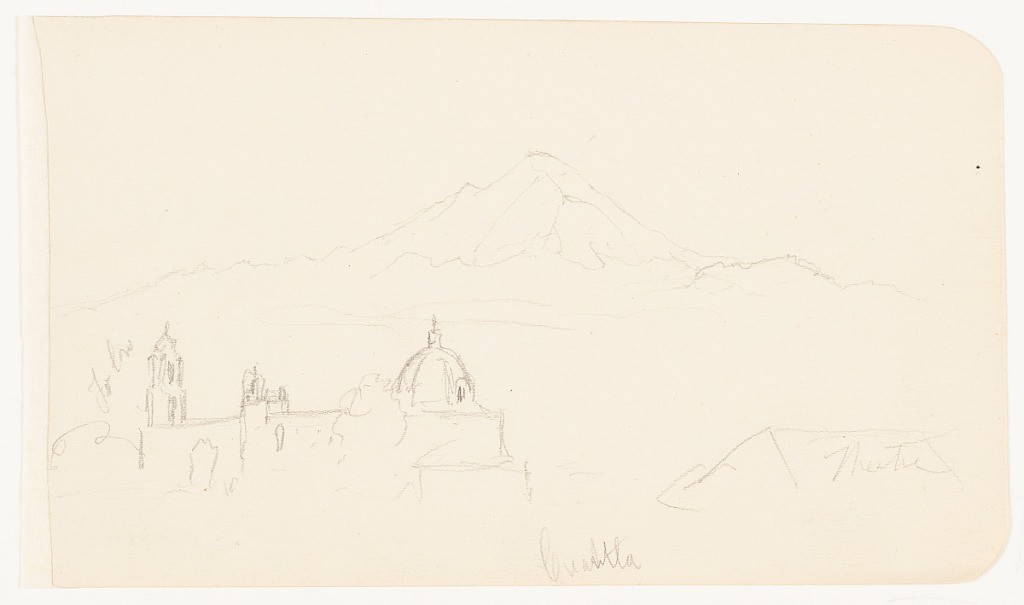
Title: Popocatépetl from Cuautla, Mexico
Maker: Frederic Edwin Church, American, 1826–1900
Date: February 1885
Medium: Graphite on off-white wove paper; verso: graphite
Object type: drawing
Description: Landscape and architecture sketch showing a view of Popocatépetl and buildings in Cuautla, Mexico. In the background at center, the conical peak of Popocatépetl looms over the landscape. Its notch or subsidiary peak is visible along its left slope. In the foreground at left, the belltower and dome of what is likely the Parroquia de Santiago Apóstol de Cuautla is visible beside the roof of a theater. A theater still exists roughly in that location to this day.

Verso: Mixed sketches from Cuautla, Mexico, showing views, at left, of a gnarled and twisted tree; at upper center, a hut with a tall roof beside a church with an ornate facade; and at right, loosely rendered leaves, branches, and other foliage.